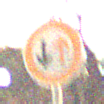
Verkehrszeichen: VorrangDesGegenverkehrs
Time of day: Night
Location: Outdoor (Nature)
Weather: Clear
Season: NotSpecified
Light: Natural